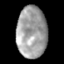
Tissue: skin
Cell type: Epithelial cells
Senescence score: 0.7978
Nuclear area (px): 1522
Mean DAPI intensity: 159.591